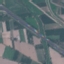
Label: Highway